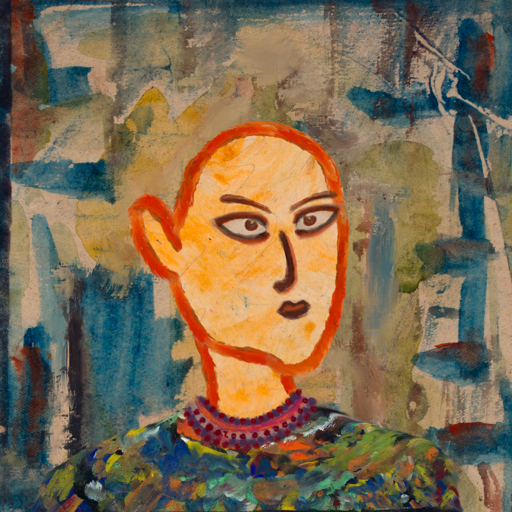
Background: Orphan, Head And Neck Side: Experience, Face Side: Roy_Bahadur, Bust: An_Impression, Hair Side: Blank, Head Accessory: Blank, Second Necklace: Blank, Necklace: Roy_Bahadur, Baby: Blank